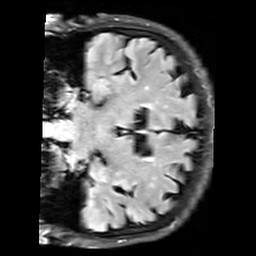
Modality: FLAIR
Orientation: coronal
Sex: female
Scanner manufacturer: siemens
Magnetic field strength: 3 T
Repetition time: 10 s
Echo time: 0.09 s